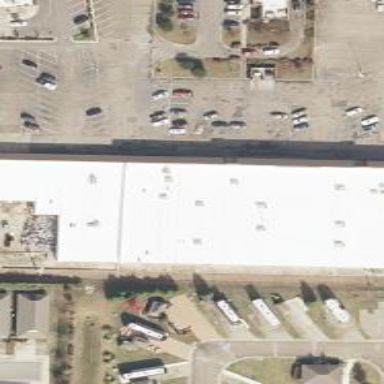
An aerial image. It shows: Retail building.